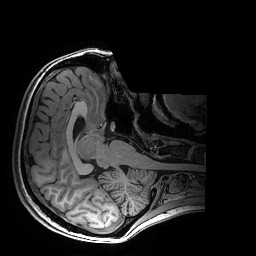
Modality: T1w
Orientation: axial
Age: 21
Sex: female
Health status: healthy
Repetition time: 2.53 s
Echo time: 0.0034 s